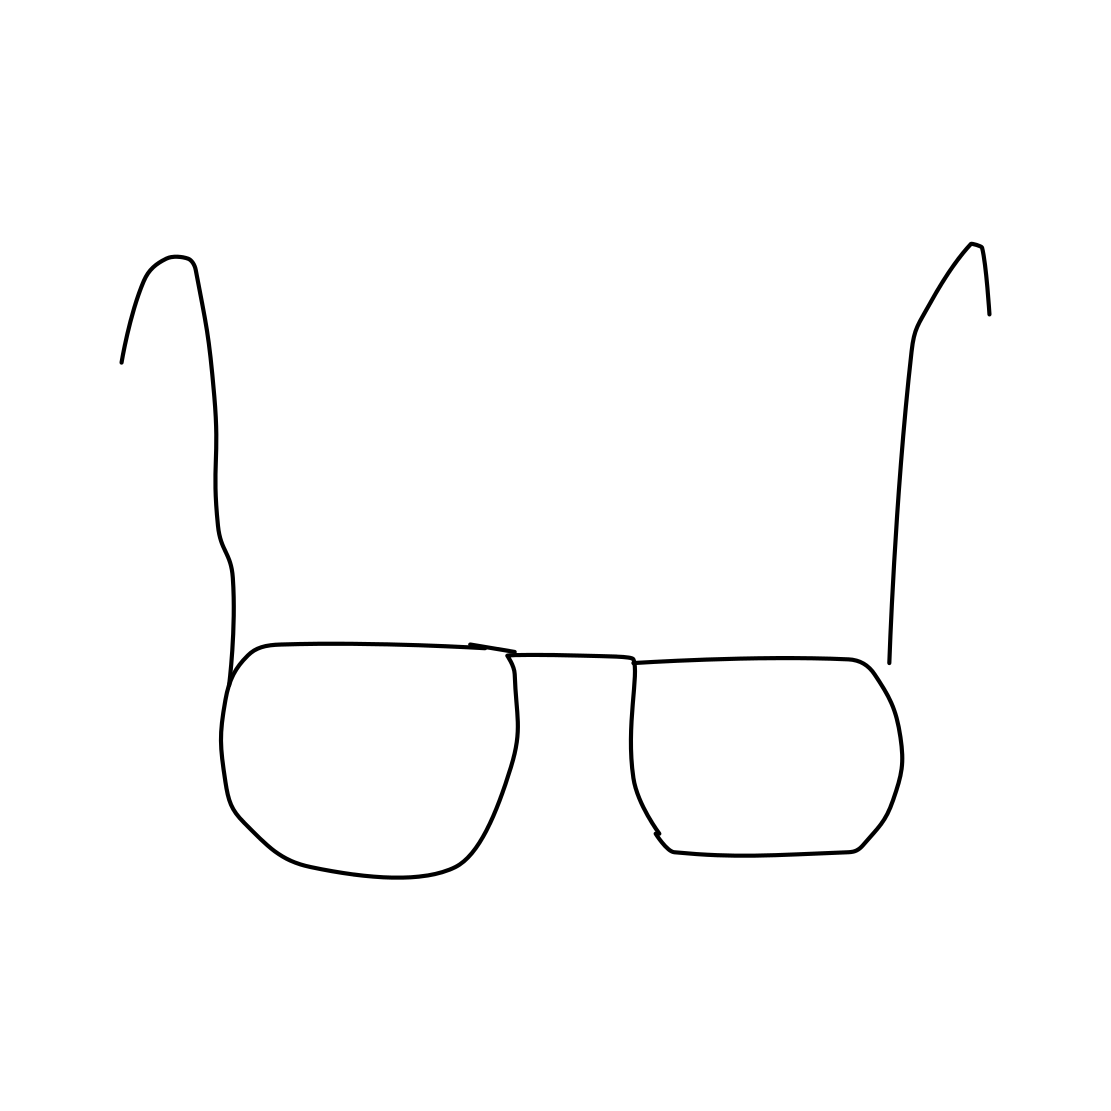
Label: eyeglasses